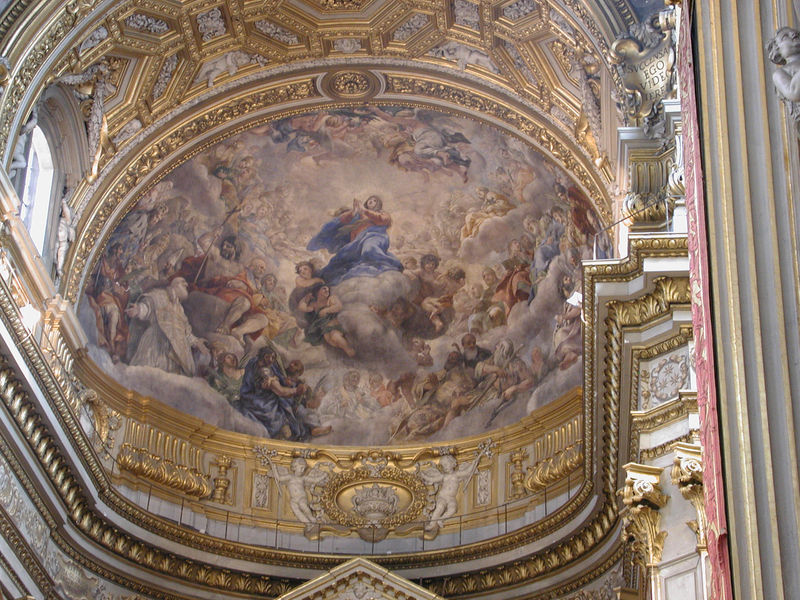
Titel: Fresken der Apsis, in der Kuppel und im Langhausgewölbe in Santa Maria in Vallicella in Rom
Künstler: Pietro da Cortona
Standort: Rom, S. Maria in Vallicella (EU - I - Latium)
Schlagwörter: blau, himmel, wolken, blumen, fenster, weiss, rot, barock, portrait, kirche, gold, decke, engel, kuppel, ornamente, stuck, gewölbe, kreuz, kapitell, chor, heilige, deckengemälde, fresko, putten, maria, joch, deckenmalerei, barockj, himmelfarth